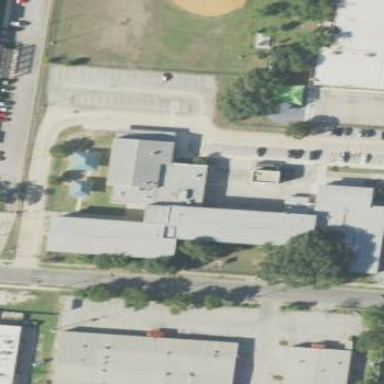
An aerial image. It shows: School building.